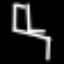
Label: chair